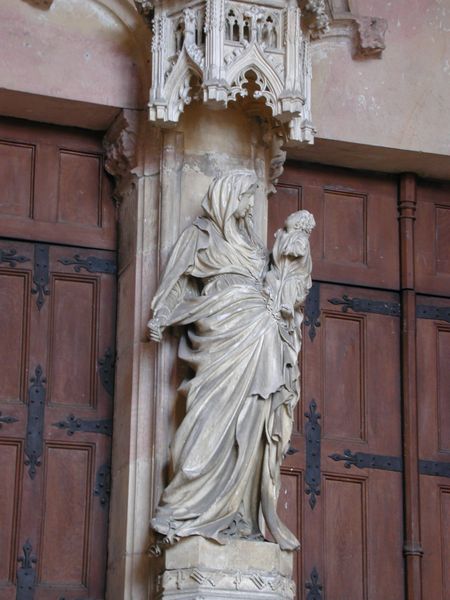
Titel: Kirchenportal mit Skulptur
Künstler: Claus Sluter
Standort: Dijon, Kartause von Champmol (EU - F)
Schlagwörter: hand, bewegung, holz, marmor, pfeiler, säule, tür, tuch, arm, falten, sockel, stein, kirche, gewand, kind, mutter, gotik, skulptur, statue, türen, baby, kopftuch, stuck, faltenwurf, plastik, tor, portal, scharniere, spitzbogen, christus, jesus, baldachin, maria, madonna, beschläge, gottesmutter, jesuskind, marienstatue, eisenbeschläge